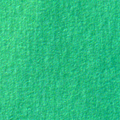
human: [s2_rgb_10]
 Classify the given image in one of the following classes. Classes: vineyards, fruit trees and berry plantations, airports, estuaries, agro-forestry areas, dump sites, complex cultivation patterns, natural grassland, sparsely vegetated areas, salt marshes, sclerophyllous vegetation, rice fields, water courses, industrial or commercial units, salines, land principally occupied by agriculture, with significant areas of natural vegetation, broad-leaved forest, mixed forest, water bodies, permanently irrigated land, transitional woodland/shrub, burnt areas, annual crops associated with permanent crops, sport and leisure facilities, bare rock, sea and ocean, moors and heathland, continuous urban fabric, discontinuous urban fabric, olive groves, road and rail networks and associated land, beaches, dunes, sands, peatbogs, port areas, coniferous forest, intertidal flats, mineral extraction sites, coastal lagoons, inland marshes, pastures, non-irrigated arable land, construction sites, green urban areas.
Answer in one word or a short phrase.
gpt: sea and ocean